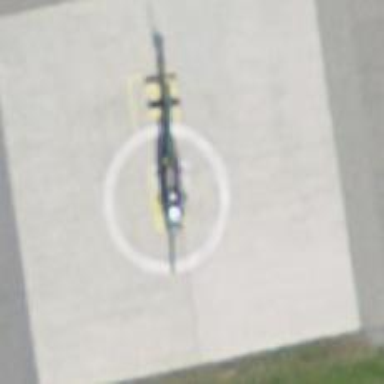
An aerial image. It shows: Image showing helipad at airport.